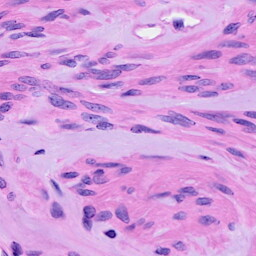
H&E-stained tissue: Ovarian